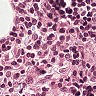
Metastatic tissue present: no